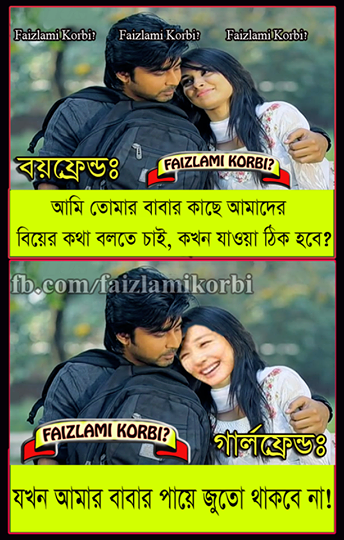
Caption: বয়ফ্রেন্ডঃ আমি তোমার বাবার কাছে আমাদের বিয়ের কথা বলতে চাই, কখন যাওয়া ঠিক হবে? যখন আমার বাবার পায়ে জুতো থাকবে না!
Label: hate